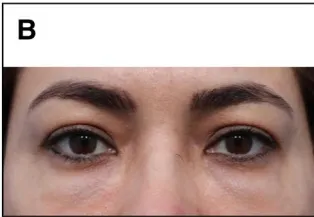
Focused periorbital photographs of the same patient,. Before.
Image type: medical_photograph (other_medical_photograph)